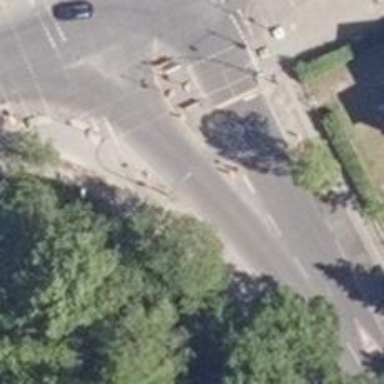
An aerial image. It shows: Uncontrolled zebra crossing on the road.